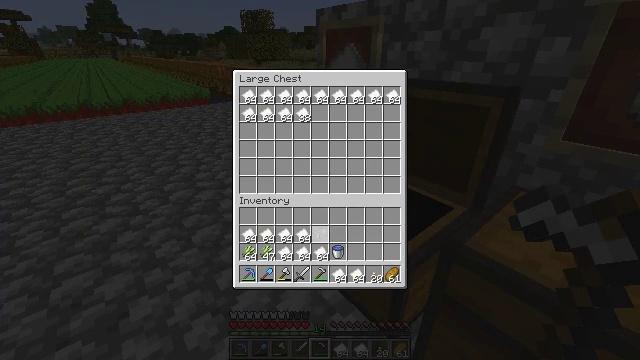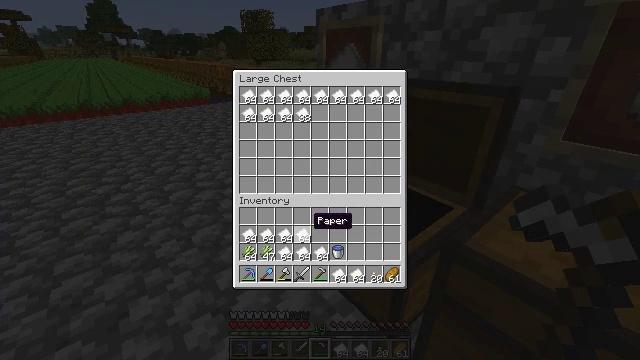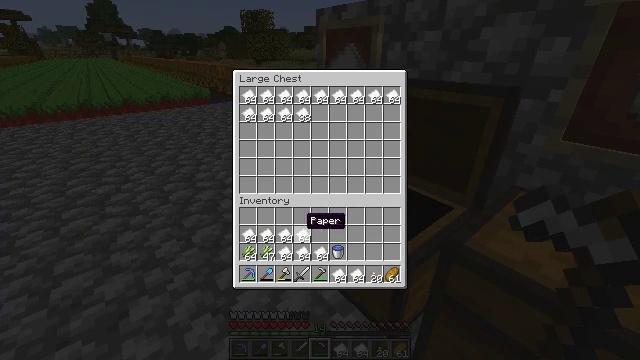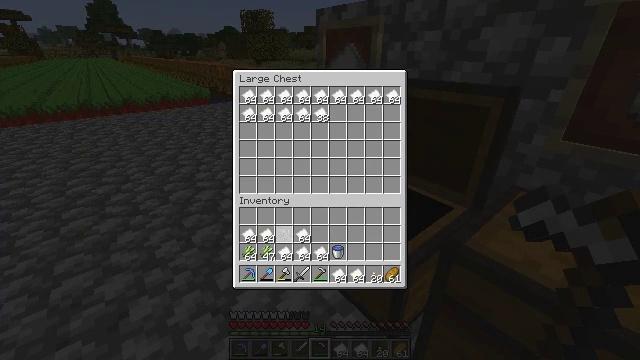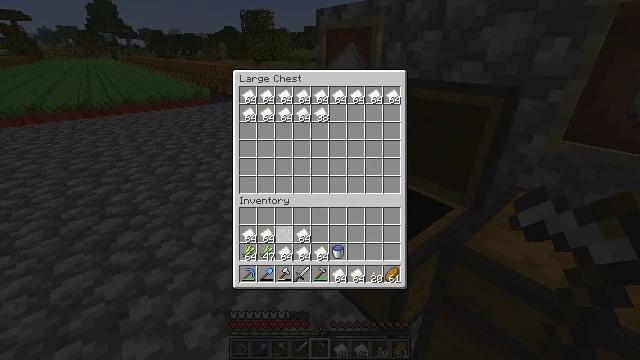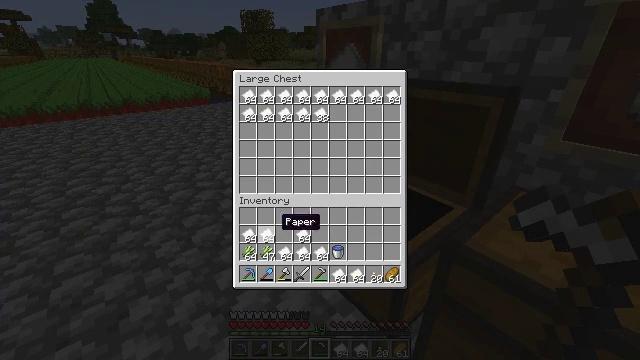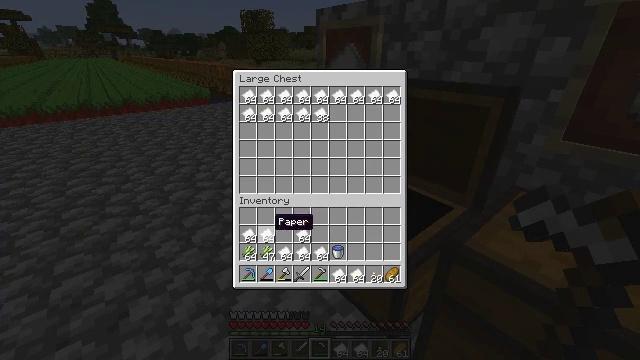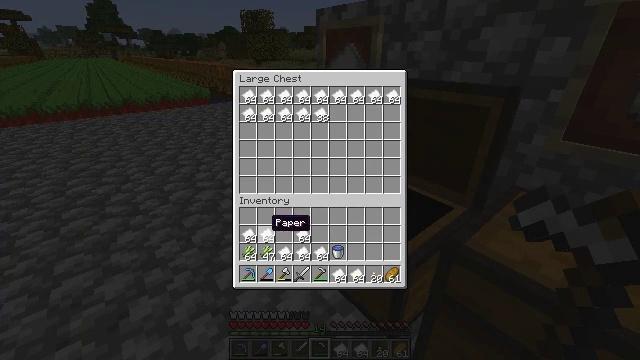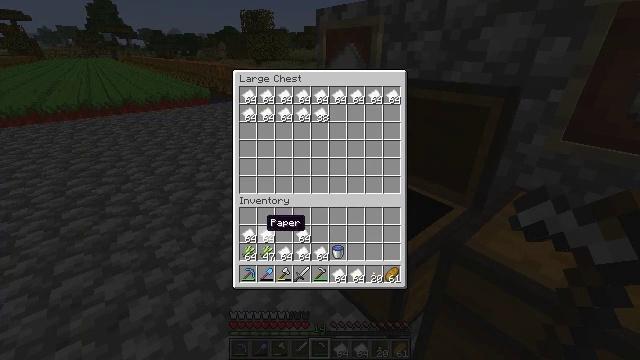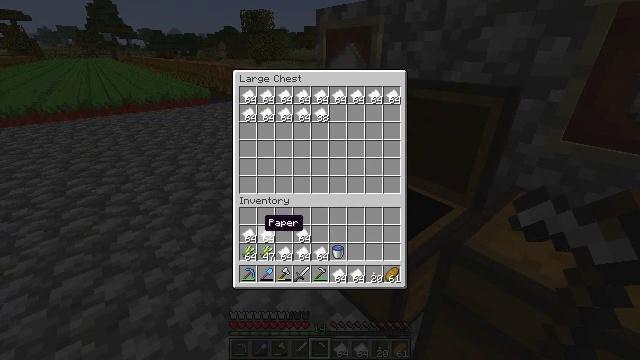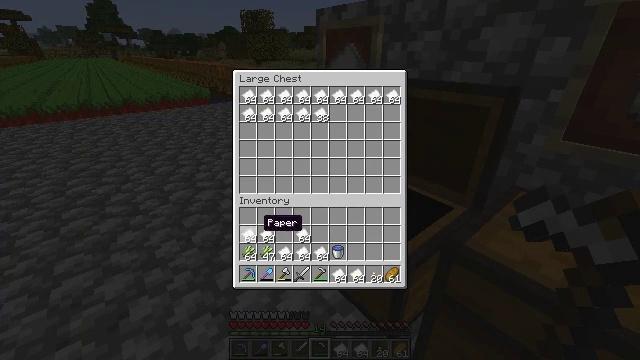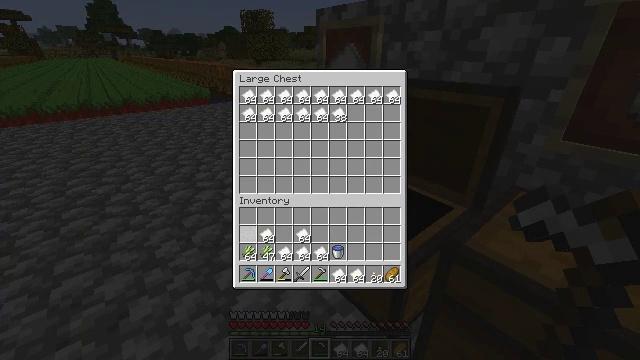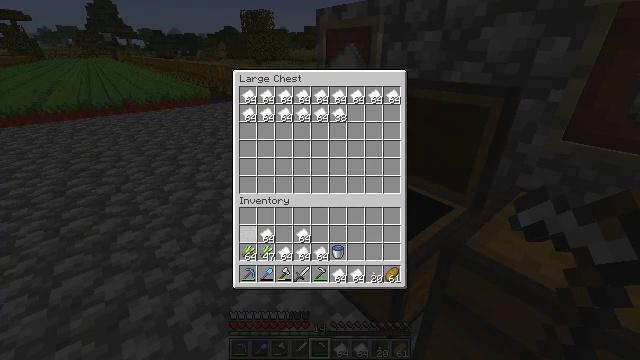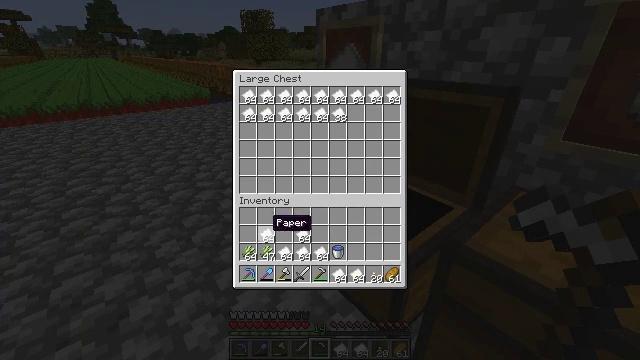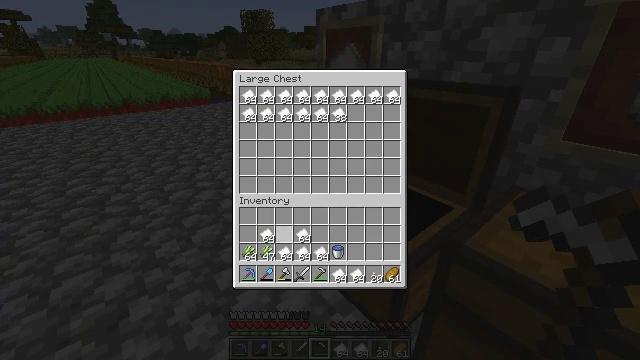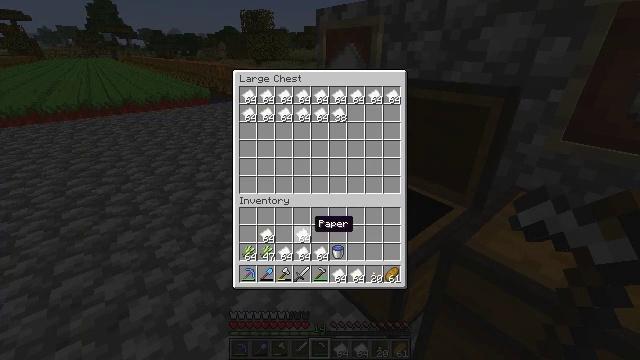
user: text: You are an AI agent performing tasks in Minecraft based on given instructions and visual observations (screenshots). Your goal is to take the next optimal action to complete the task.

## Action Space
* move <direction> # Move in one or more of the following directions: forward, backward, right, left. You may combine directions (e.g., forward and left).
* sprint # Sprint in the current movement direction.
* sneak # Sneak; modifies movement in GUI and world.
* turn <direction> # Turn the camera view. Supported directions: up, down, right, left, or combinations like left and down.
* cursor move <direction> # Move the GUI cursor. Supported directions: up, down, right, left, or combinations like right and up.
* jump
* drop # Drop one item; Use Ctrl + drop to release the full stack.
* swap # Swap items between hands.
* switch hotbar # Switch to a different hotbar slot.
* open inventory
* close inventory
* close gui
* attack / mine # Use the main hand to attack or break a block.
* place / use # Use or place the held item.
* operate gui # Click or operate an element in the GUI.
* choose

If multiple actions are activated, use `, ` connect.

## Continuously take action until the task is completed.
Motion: motion action
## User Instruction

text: Break the sugar cane.
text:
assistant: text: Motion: sneak, choose
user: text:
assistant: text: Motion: sneak, cursor move left
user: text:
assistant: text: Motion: sneak, cursor move left, choose
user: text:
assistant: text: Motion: sneak, cursor move left, choose
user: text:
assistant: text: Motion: sneak, cursor move left, choose
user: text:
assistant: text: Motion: sneak, cursor move left, choose
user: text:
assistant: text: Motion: sneak, choose
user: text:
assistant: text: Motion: sneak, choose
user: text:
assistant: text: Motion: sneak
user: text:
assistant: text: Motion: sneak
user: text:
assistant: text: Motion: sneak, choose
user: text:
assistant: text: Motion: sneak, choose
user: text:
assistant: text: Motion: sneak, cursor move right
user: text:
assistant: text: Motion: sneak, cursor move right
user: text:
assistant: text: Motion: sneak, cursor move right
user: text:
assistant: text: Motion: sneak, cursor move right
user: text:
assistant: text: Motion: sneak, choose
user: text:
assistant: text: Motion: sneak, choose
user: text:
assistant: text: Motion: sneak, choose
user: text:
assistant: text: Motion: sneak, cursor move left
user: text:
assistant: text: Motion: sneak, cursor move left
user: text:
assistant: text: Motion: sneak, cursor move left
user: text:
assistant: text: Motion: sneak, choose
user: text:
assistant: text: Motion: sneak, choose
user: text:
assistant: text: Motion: sneak, cursor move left, choose
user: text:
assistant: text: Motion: sneak, cursor move left
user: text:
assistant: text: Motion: sneak
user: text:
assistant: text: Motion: sneak, choose
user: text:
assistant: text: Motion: sneak, choose
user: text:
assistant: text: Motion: sneak, cursor move right